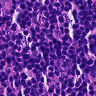
Metastatic tissue present: no